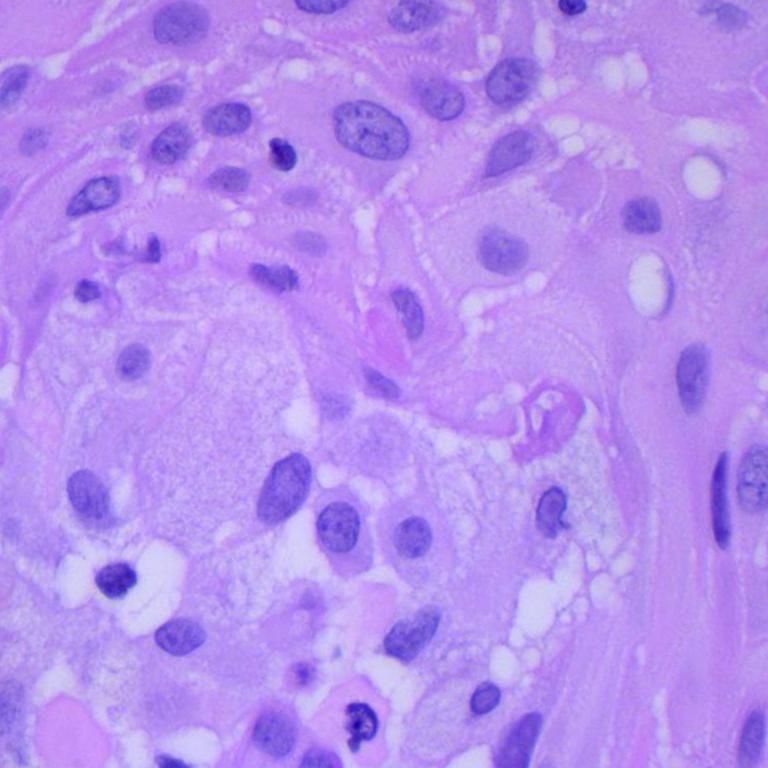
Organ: lung
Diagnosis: squamous carcinomas